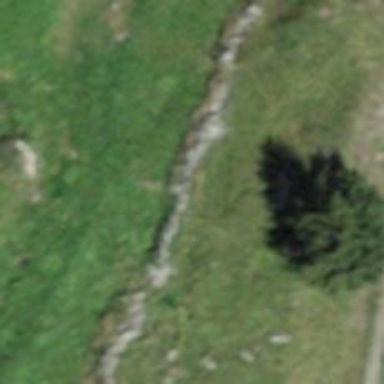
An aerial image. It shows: Wall made of dry stone.